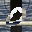
Label: 0